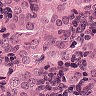
Metastatic tissue present: yes